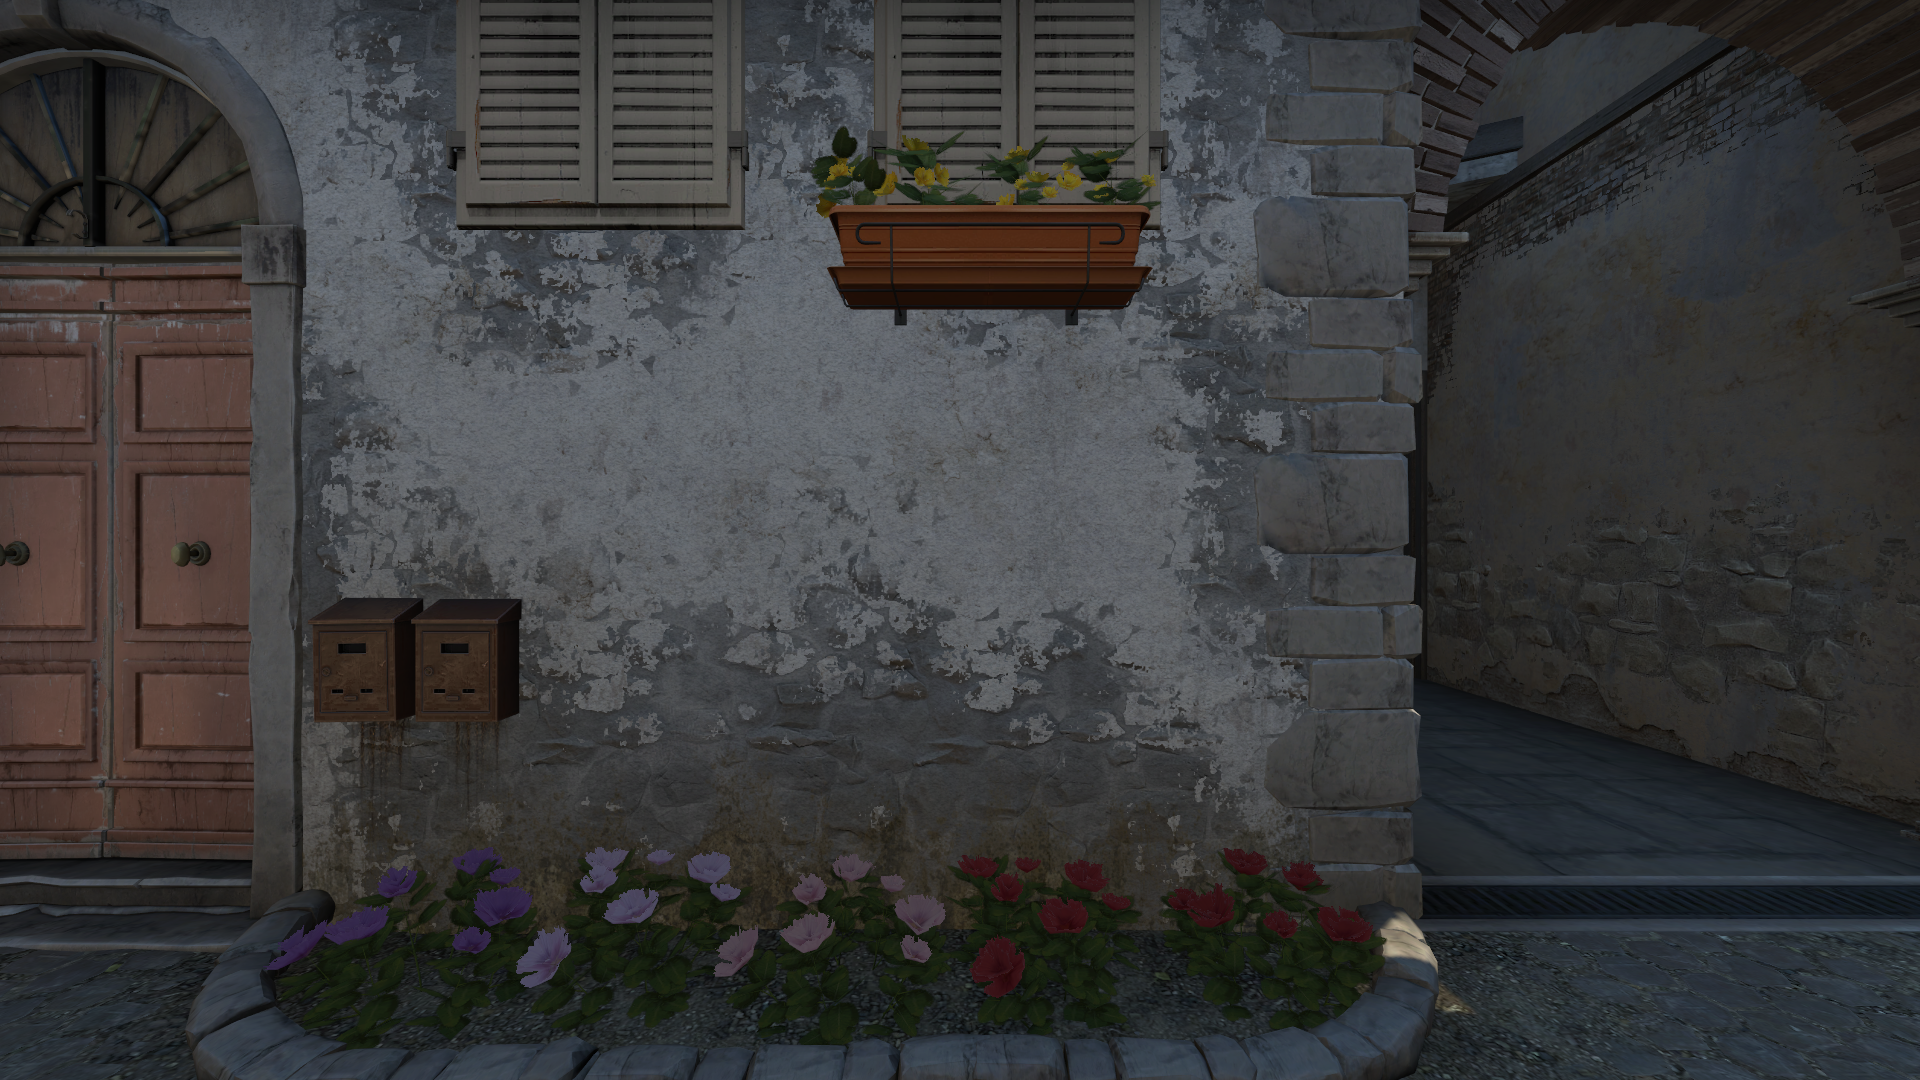
Map: de_inferno